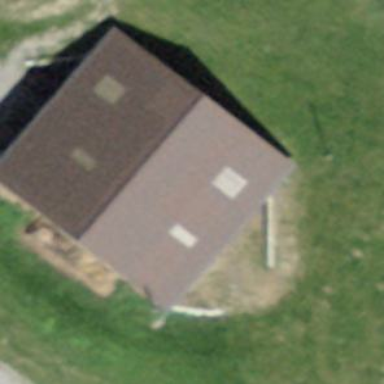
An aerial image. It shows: Rural barn.